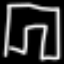
Label: pants